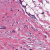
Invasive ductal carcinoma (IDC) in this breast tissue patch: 0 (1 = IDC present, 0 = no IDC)